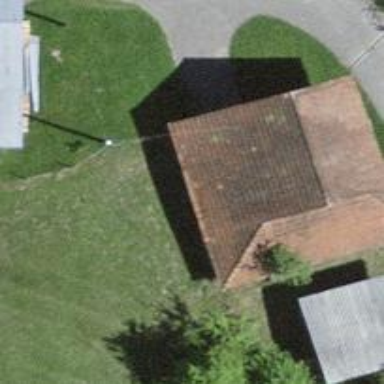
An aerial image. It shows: Rural barn.